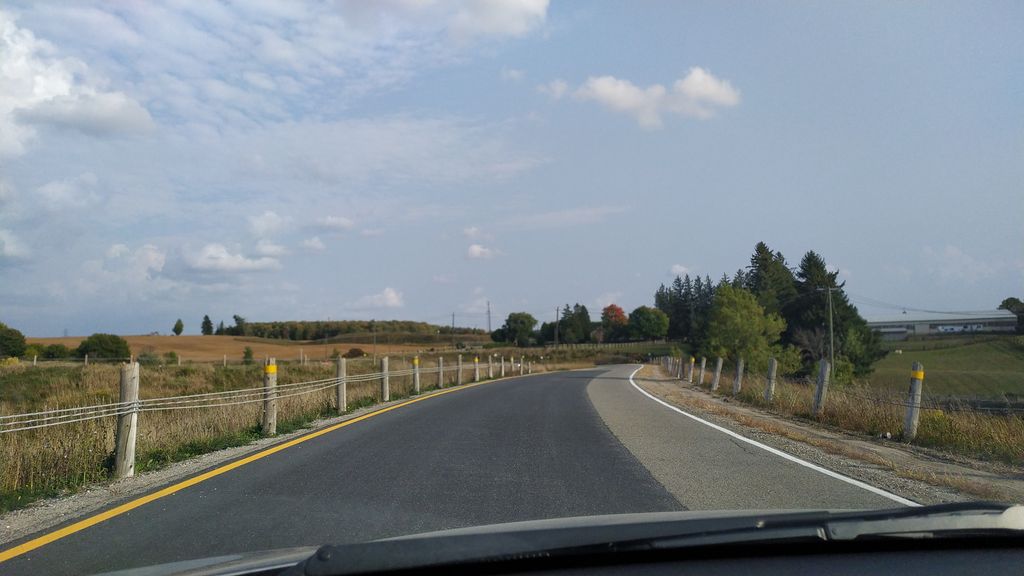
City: kitchener-waterloo